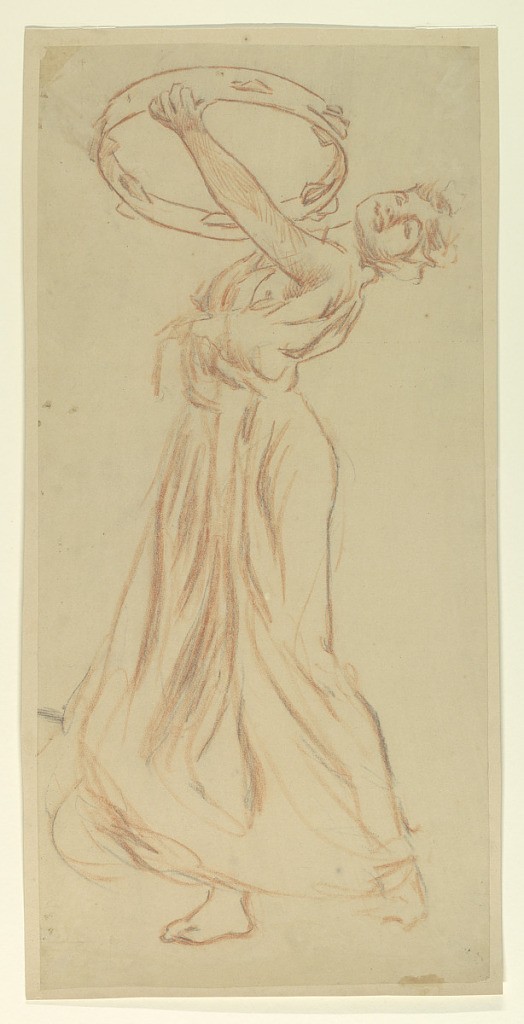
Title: Study for Girl with Tambourine, “Vintage Festival”, Mendelssohn Glee Club, New York
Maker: Robert Frederick Blum, American, 1857–1903
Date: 1895–1898
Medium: Black and red pastel crayon on tracing paper mounted to board
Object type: Drawing
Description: Draped female model turned to the left with arms raised holding a tambourine.